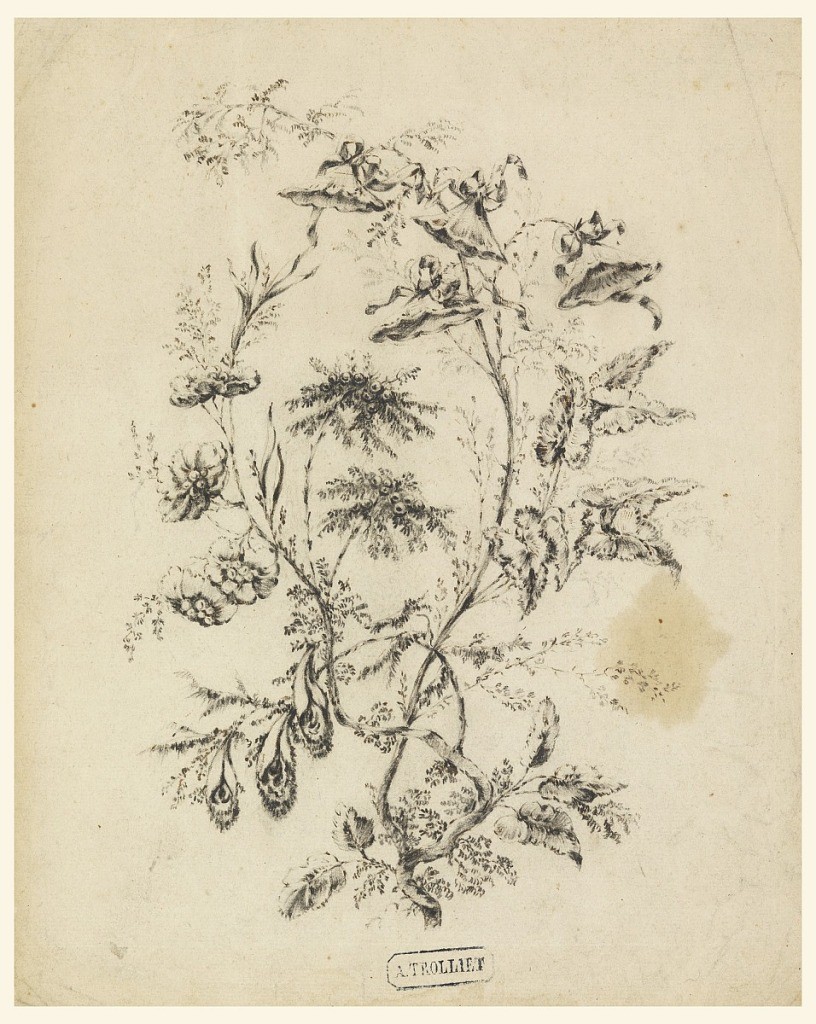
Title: Bough of a fantastic tree
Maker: Jean-Baptiste Pillement, French, 1728–1808
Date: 1775–1800
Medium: Black chalk, brush and gray wash on cream laid paper
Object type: Drawing
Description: Various kinds of blossoms, one of which resembles peacock feathers. Another consists of bell shapes suspended from bowknots.